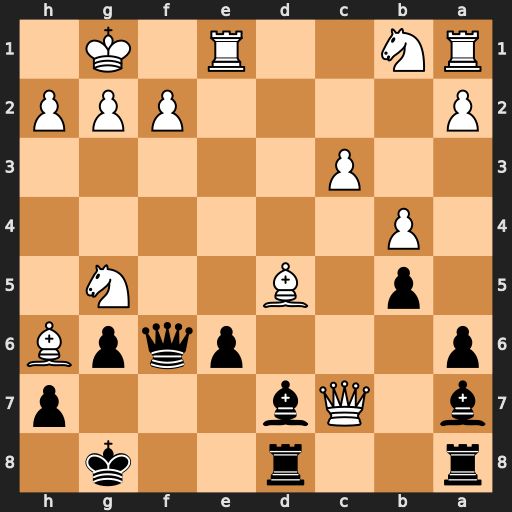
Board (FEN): r2r2k1/b1Qb3p/p3pqpB/1p1B2N1/1P6/2P5/P4PPP/RN2R1K1
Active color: b
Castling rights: -
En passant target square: -
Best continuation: Qxf2+ Kh1 Qxe1#